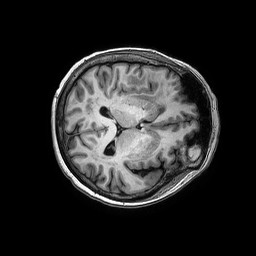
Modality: T1w
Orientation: axial
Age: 58
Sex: female
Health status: ill
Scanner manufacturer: philips
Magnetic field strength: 3 T
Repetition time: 0.006765 s
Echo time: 0.00304 s